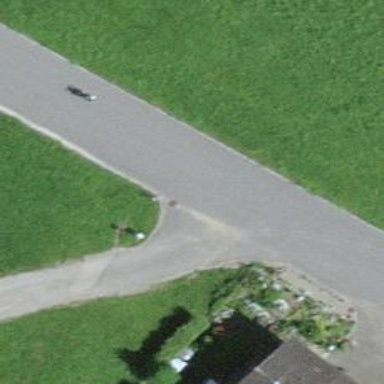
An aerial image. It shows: Unclassified asphalt road with no sidewalk.